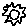
Label: sun